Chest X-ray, PA view. Patient: 58 years old, sex F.
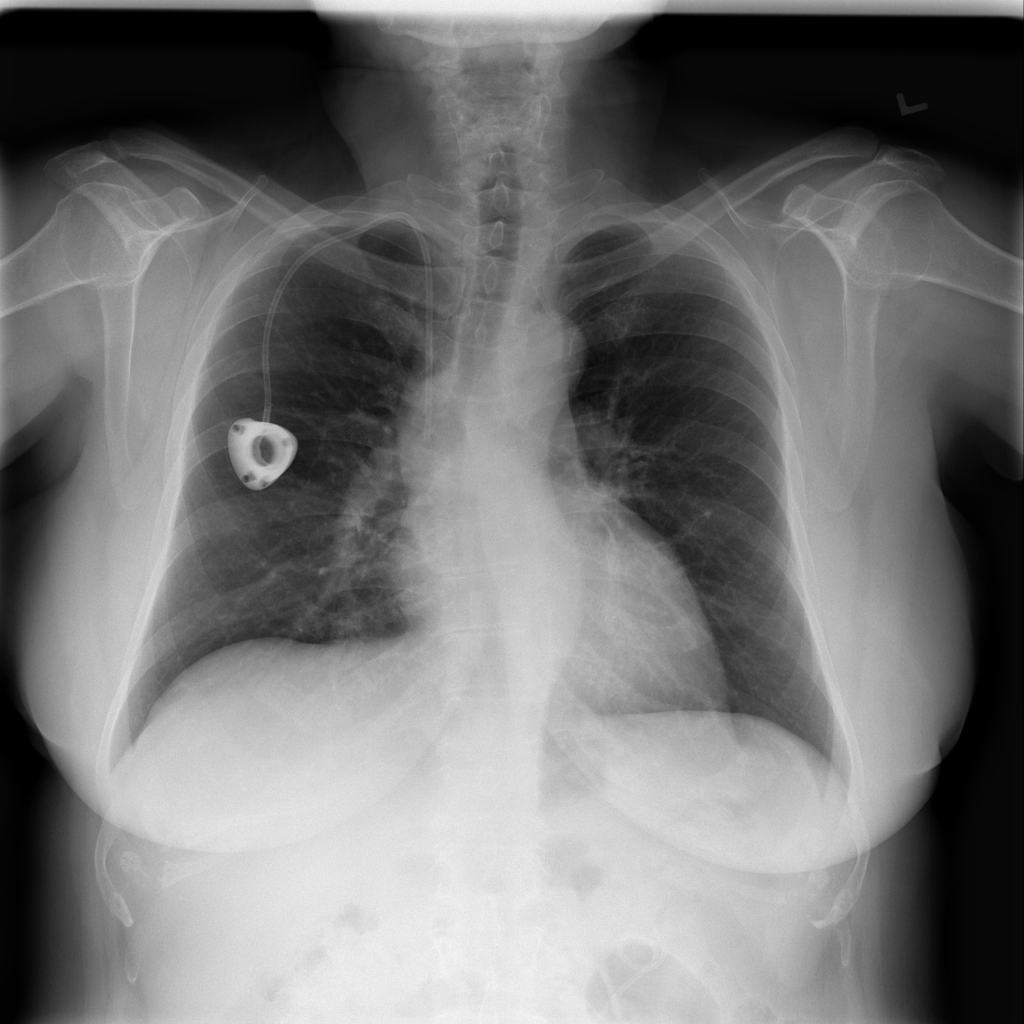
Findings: No Finding